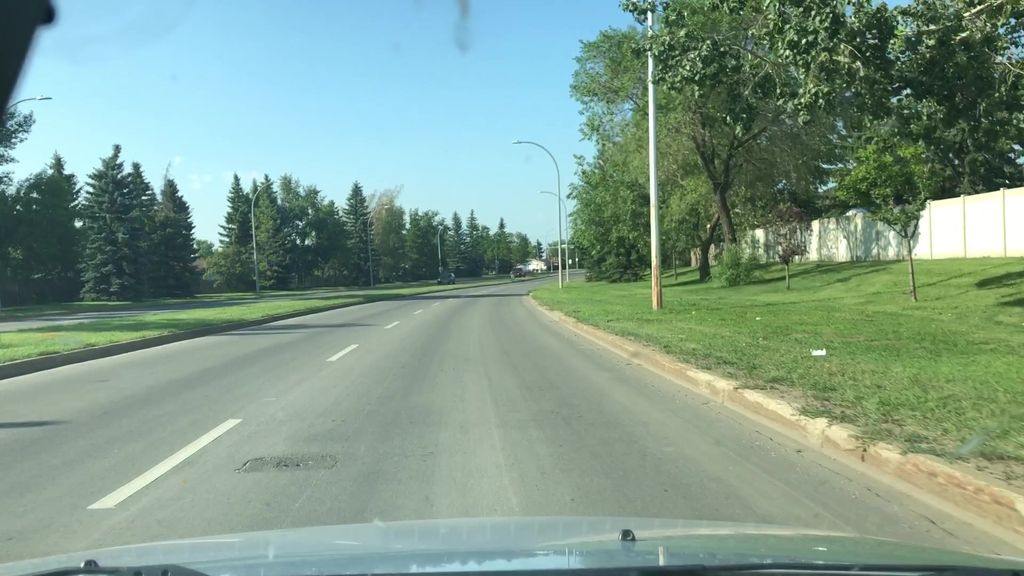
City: edmonton